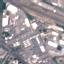
Label: Industrial